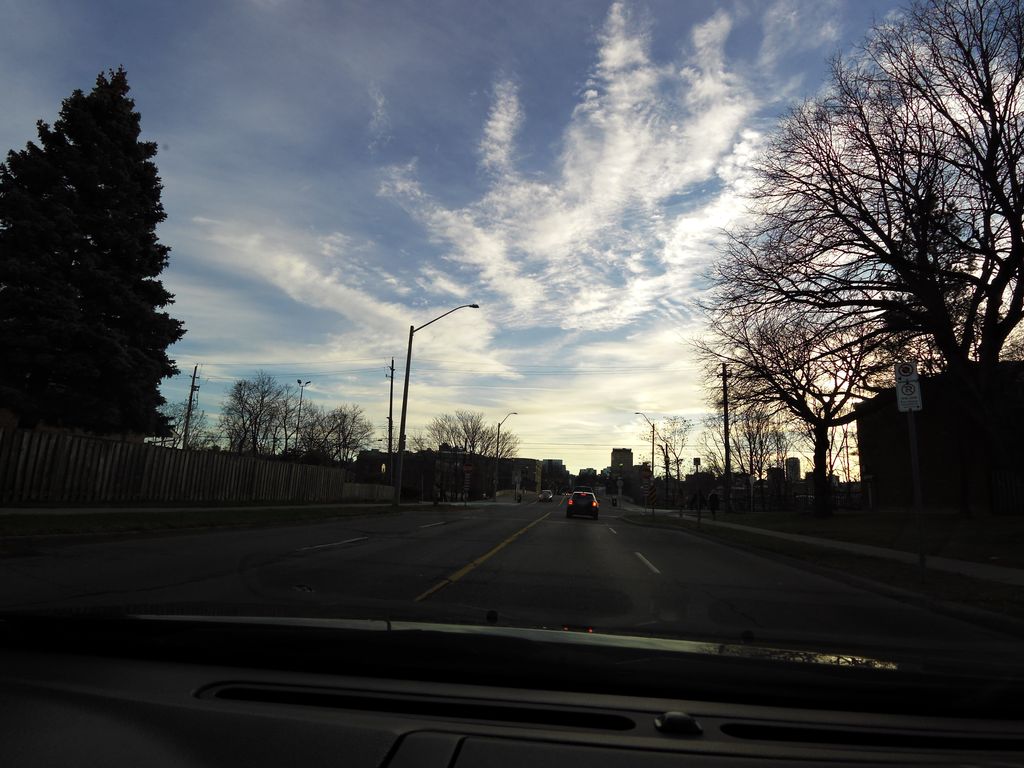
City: hamilton